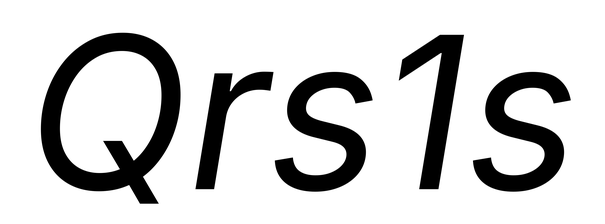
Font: Inter-Italic_Italic